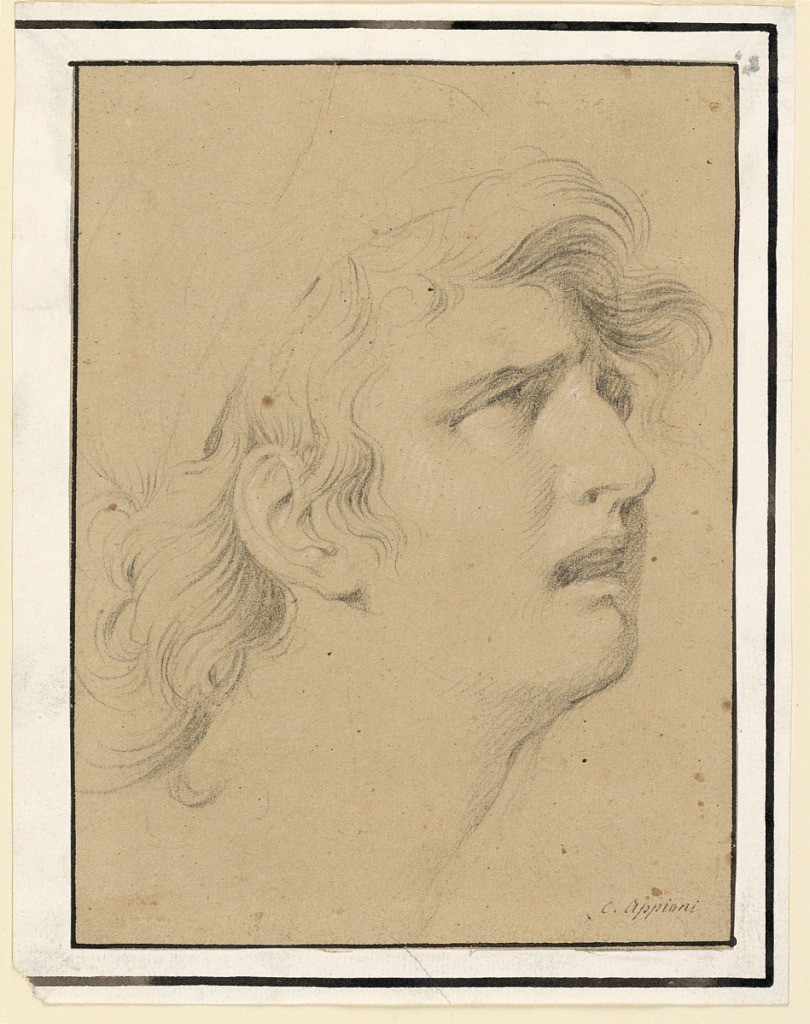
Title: The Head of a Despairing Young Woman
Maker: Andrea Appiani the Elder, Italian, 1754 - 1817
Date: late 18th century
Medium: Black crayon, brush and white gouache on brown paper
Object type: Drawing
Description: Turned toward the right, slightly raised and shown nearly in profile. The back part of the head, beyond what seemingly is the rim of a cap, is only partly outlined.